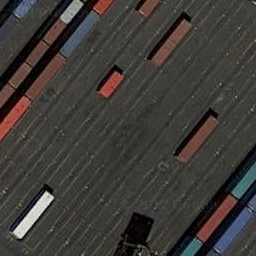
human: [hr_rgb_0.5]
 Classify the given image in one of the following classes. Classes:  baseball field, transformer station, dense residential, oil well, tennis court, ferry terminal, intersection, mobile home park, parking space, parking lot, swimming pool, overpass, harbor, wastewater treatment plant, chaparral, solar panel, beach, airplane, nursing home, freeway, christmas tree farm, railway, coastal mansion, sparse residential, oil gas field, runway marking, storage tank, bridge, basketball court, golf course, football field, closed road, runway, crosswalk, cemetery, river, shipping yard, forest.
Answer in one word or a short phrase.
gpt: shipping yard